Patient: sex M, age 26
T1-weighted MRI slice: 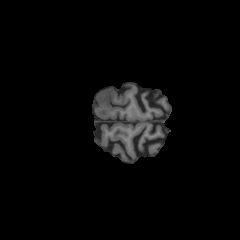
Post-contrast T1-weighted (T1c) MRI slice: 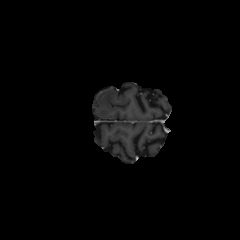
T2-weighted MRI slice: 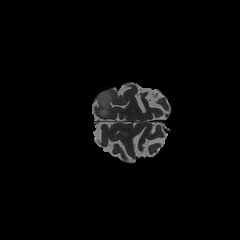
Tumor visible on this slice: yes
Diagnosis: Oligodendroglioma, IDH-mutant, 1p/19q-codeleted
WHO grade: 2